Question: I tried to override a few css properties of the gwt-DisclosurePanel and gwt-DisclosurePanel-open rules to try and remove the vertical line but failed to do so. Here is the image:

How do I remove this vertical line?
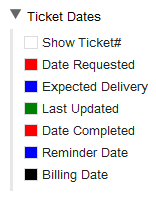
Answer: The border line in the 'DisclosurePanel' content comes from this rule (in Clean theme as an example):
'''
.gwt-DisclosurePanel .content {
border-left: 3px solid #e7e7e7; // Here is your border
padding: 4px 0px 4px 8px;
margin-left: 6px;
}
'''
Always use <URL> to debug issues like that. You would get the required CSS rule to override in just a few seconds.